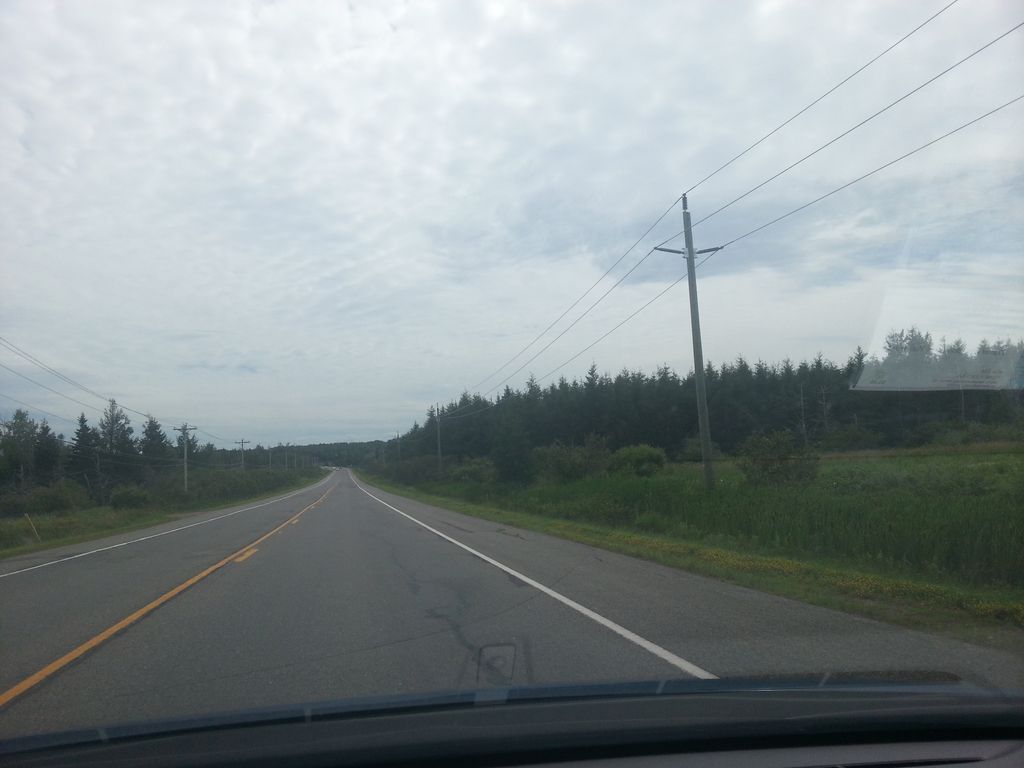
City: charlottetown